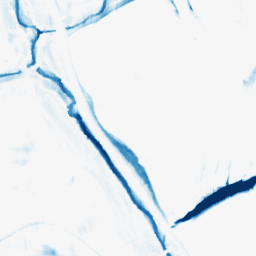
Category: morphological
Decomposition family: morphological_rect
Decomposition parameters: operation: closing
width: 10
height: 20
Upsampling method: linear_exact
Upsampling parameters: scale: 4
Upsampling scale: 4